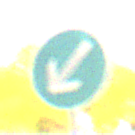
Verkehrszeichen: VorgeschriebeneVorbeifahrtLinks
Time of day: SunriseSunset
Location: Outdoor (RoadRail)
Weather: Clear
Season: NotSpecified
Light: Natural